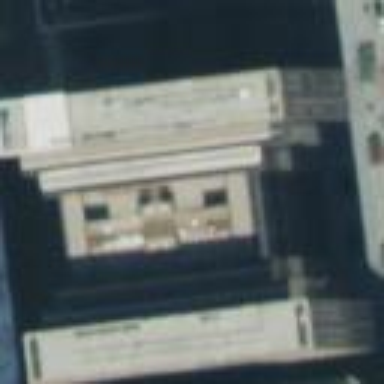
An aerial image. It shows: Office building.